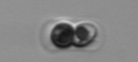
Label: Guinardia_delicatula_TAG_internal_parasite